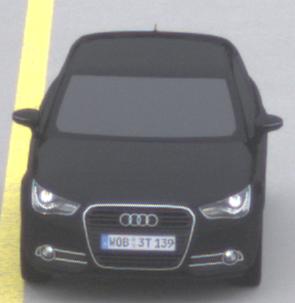
Make: Audi
Model: A1 Sportback 1.2 TFSI
Detailed model: A1 (8X) Sportback
Model produced from: 2012/03
Model produced until: 2014/11
Doors: 5
Color: black
Road condition: dry road
Daytime: midday
Contrast: low contrast